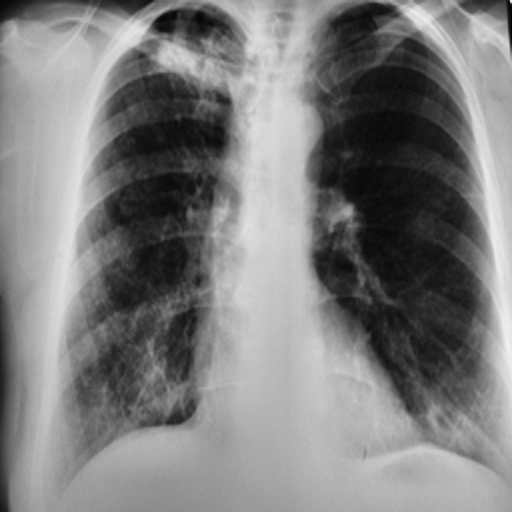
Finding: TUBERCULOSIS